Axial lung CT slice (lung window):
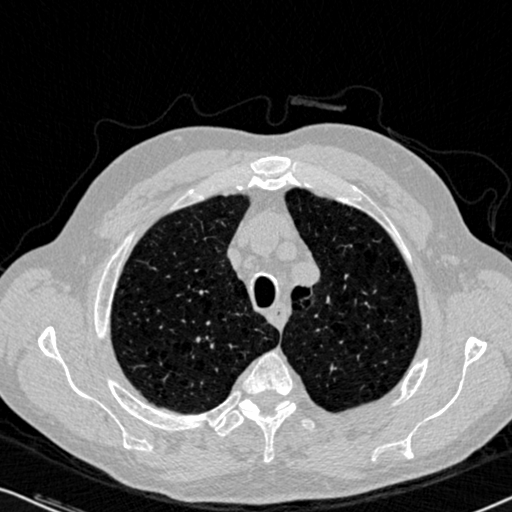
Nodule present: no